Current action and preconditions to check: trajectory_clear

Your task: For each precondition in the list above, predict whether it will hold at this action.

Consider the current scene as observed from the mobile robot's camera, and analyze the predicted future states of all dynamic agents (e.g., people, animals, vehicles, or any moving entities) within the NEXT SECOND.

IMPORTANT: Only answer "very likely" if you are absolutely certain—based on strong, clear evidence—that a dynamic agent will violate the precondition in the predicted future state. Do NOT answer "very likely" for unlikely, ambiguous, or low-probability risks.

Ask yourself for each precondition: Is there a high probability, with clear and convincing evidence, that the predicted future states of any dynamic agent will interfere with the predicted future state of the currently executing action within the NEXT SECOND, causing that precondition to fail?

Assess the risk level based on these predictions. Use "likely" or "very likely" if motions create a clear risk of interference.

Use "neutral" or "improbable" if agents are nearby but their predicted paths are clearly diverging or non-conflicting.

Failure Risk Categories: "very improbable", "improbable", "neutral", "likely", "very likely"

Answer Format: Output ONLY the probability_of_failure value from these categories: "very improbable", "improbable", "neutral", "likely", "very likely"

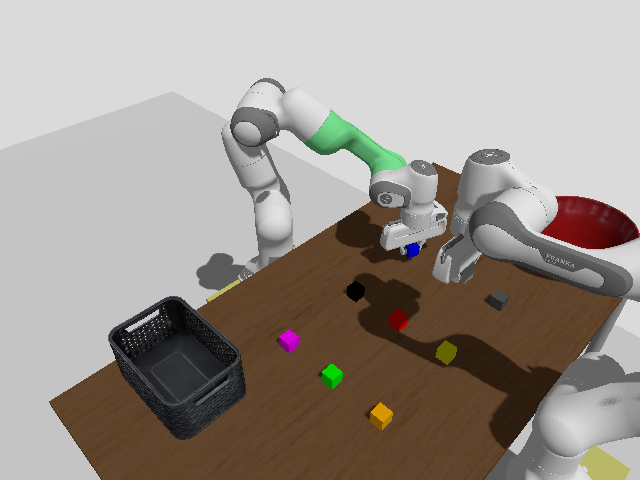

Answer: very improbable